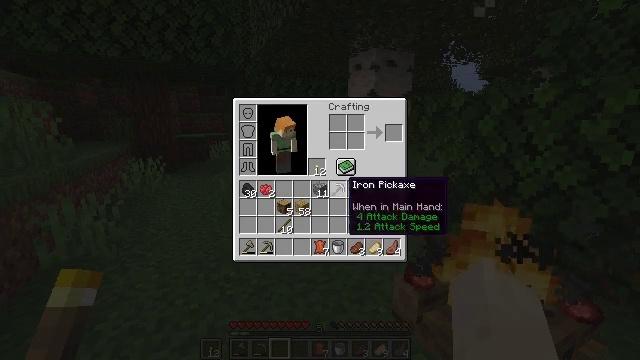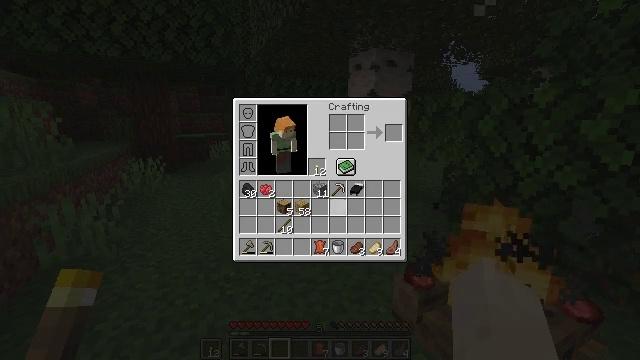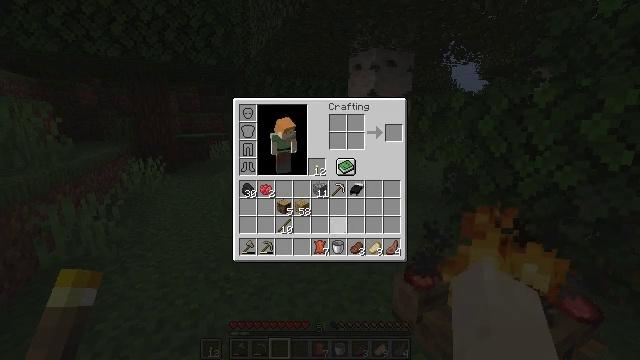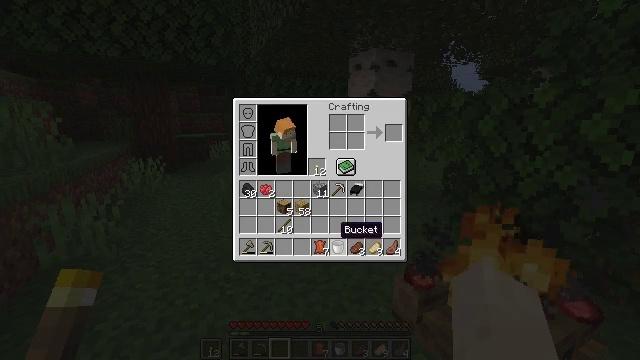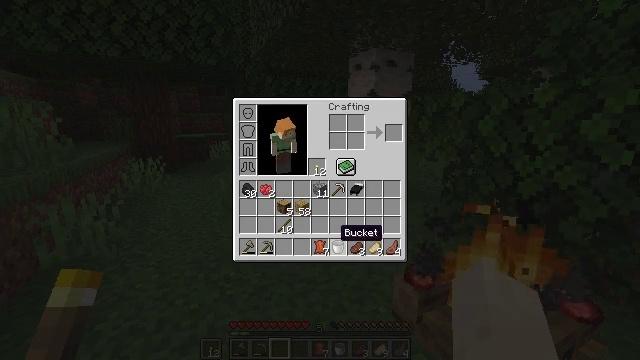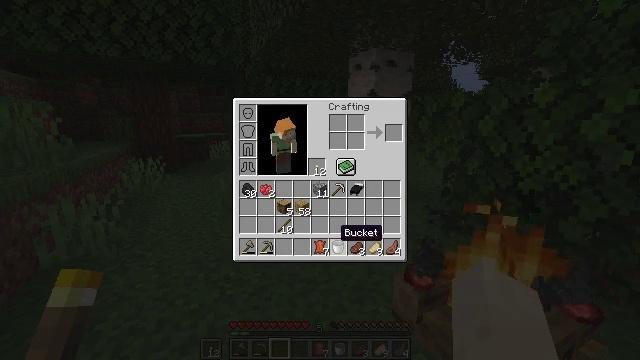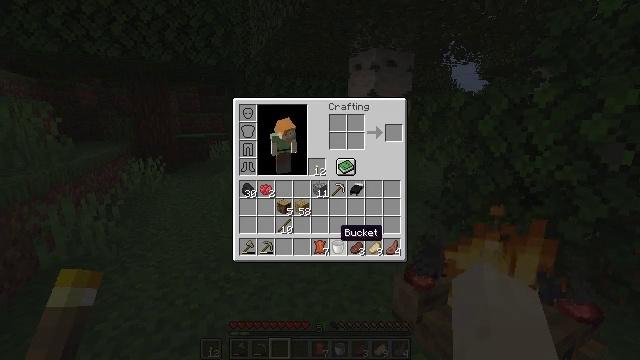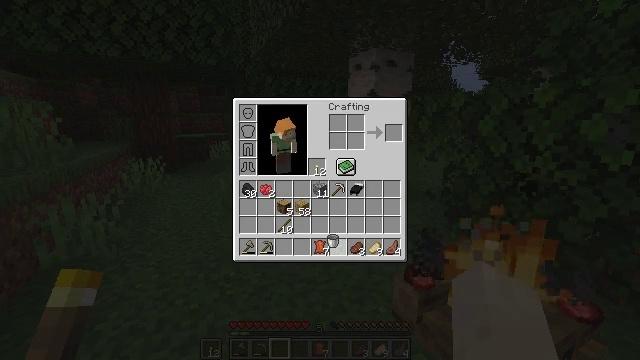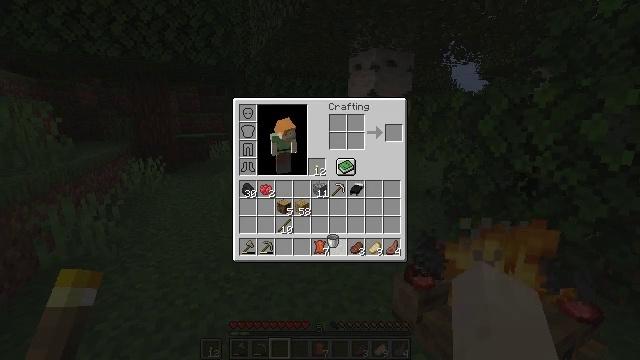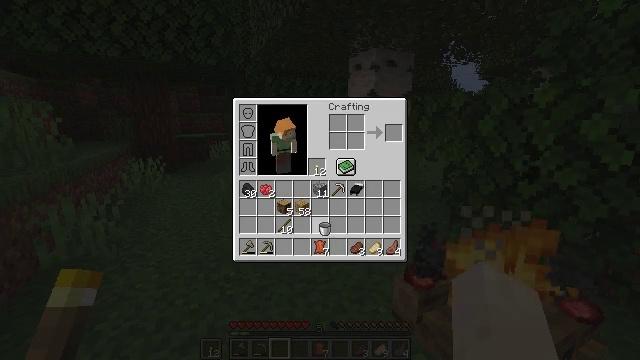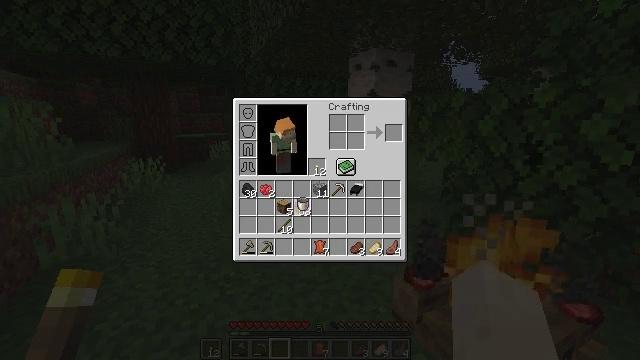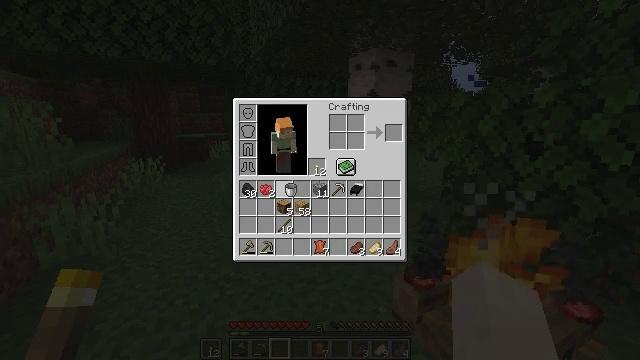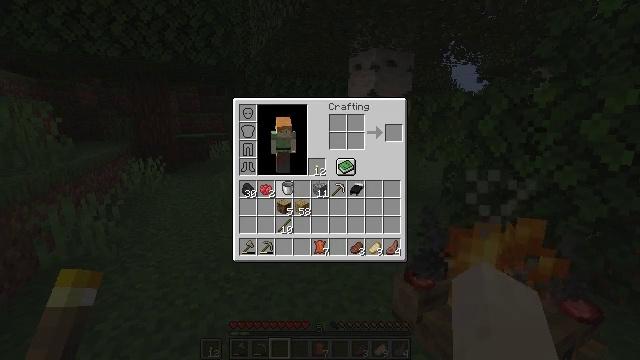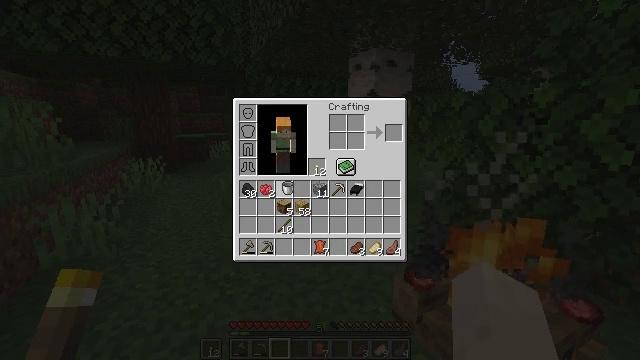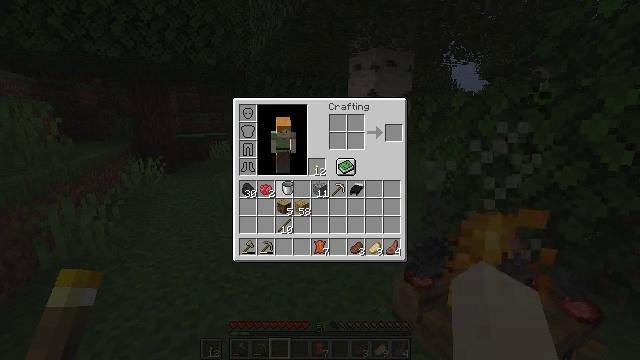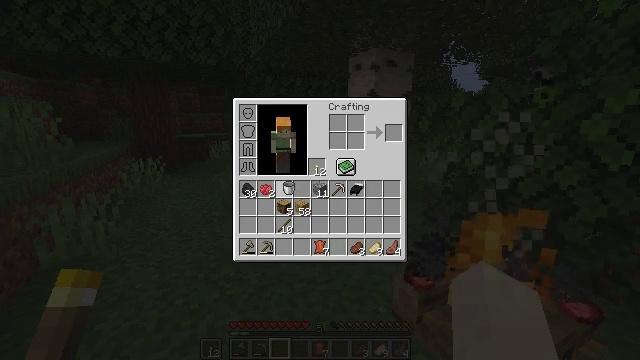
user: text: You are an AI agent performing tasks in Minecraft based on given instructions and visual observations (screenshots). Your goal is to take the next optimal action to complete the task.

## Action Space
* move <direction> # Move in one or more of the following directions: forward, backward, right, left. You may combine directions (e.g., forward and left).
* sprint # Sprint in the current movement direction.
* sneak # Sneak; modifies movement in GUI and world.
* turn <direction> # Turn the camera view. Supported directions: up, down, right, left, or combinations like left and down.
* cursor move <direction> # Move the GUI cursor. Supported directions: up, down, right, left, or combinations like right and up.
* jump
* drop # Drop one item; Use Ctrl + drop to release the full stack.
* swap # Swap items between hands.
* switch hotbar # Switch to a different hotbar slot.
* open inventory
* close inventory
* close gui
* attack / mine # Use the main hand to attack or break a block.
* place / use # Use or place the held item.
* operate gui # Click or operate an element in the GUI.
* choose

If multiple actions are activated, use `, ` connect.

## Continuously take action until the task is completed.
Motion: motion action
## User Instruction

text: Mine the campfire to collect it.
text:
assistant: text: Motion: cursor move down
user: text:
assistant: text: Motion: cursor move down
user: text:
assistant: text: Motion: cursor move down
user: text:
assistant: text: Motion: no_op
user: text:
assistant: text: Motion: no_op
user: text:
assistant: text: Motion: no_op
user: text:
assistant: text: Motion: operate gui
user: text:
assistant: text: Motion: operate gui
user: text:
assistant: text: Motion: cursor move left and up
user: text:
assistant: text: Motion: cursor move left and up
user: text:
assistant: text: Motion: cursor move left and up
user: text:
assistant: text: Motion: no_op
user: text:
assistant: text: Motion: no_op
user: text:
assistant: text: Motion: no_op
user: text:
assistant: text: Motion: no_op
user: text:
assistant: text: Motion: no_op
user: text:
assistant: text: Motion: no_op
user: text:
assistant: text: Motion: no_op
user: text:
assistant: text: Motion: operate gui
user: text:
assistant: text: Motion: operate gui
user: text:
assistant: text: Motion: no_op
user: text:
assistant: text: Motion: no_op
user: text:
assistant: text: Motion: cursor move down
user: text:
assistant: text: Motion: cursor move down
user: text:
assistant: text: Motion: no_op
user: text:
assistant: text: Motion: no_op
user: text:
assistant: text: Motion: no_op
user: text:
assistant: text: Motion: no_op
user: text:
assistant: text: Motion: no_op
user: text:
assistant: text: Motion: no_op